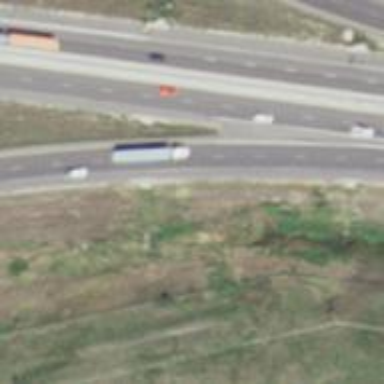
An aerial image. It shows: Motorway link.